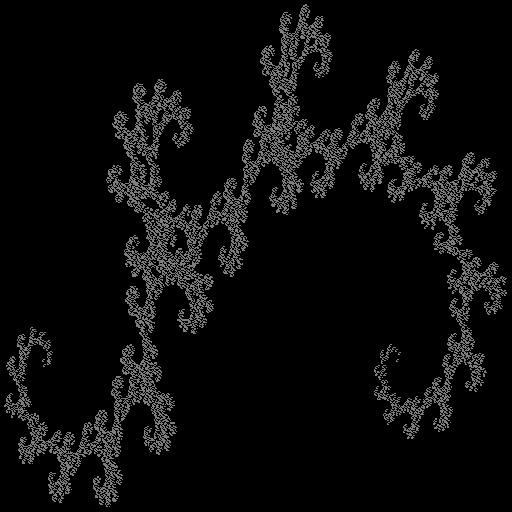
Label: gold_dragon